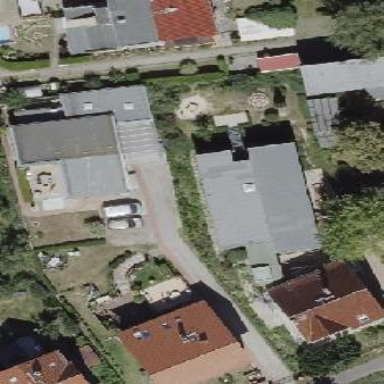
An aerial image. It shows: Kindergarten building.